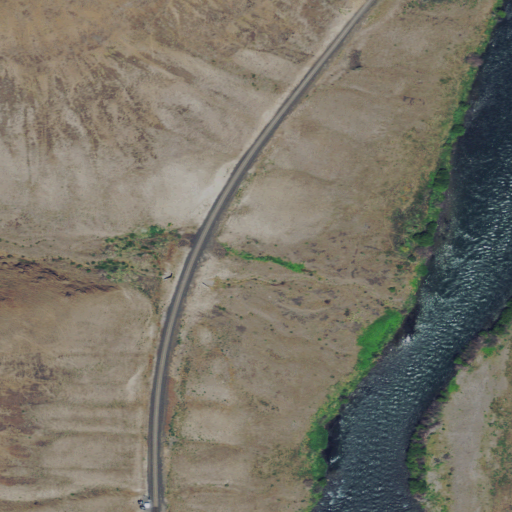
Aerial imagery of valley in Oregon named Dry Canyon containing grassland, herbaceous wetlands, open water, shrub, and woody wetlands